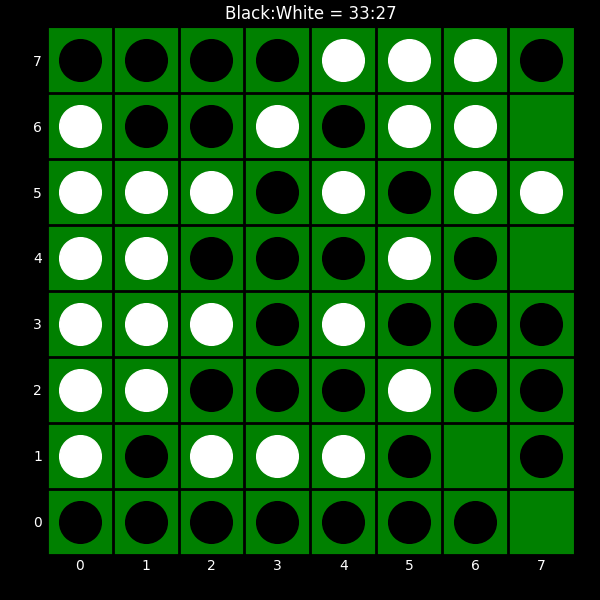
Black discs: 33
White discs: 27